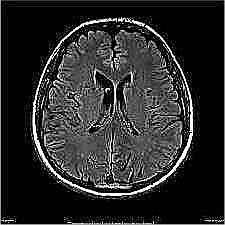
Label: notumor